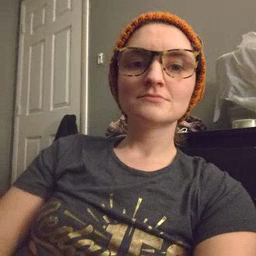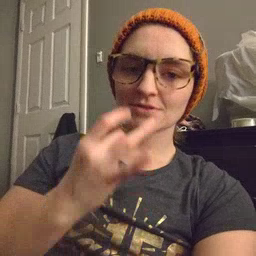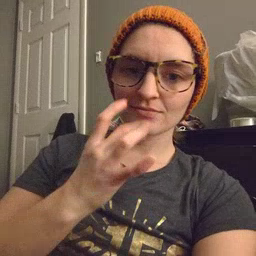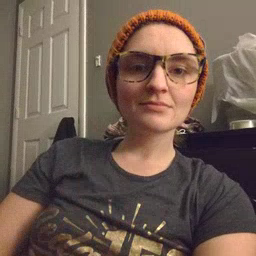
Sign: snack